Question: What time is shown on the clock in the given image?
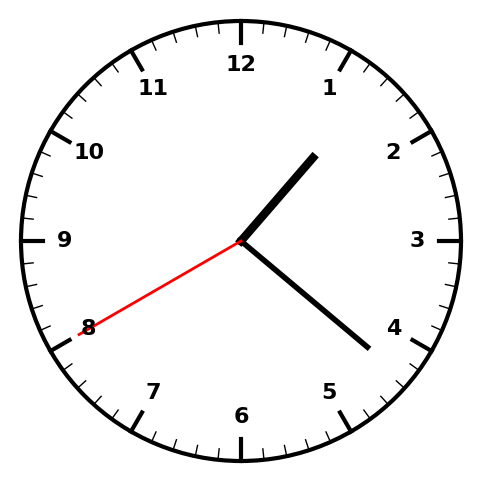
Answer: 01:21:40